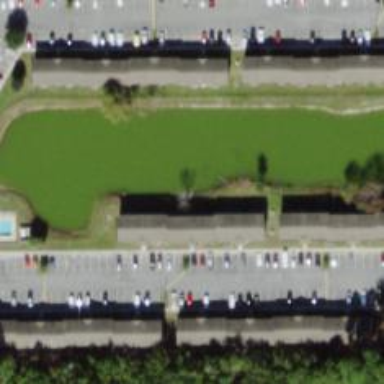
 creating natural and serene environment."